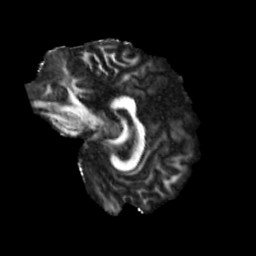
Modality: FA
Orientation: sagittal
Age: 37
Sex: male
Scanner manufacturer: siemens
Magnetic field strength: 3 T
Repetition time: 3.23 s
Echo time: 0.0892 s